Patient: sex F, age 46
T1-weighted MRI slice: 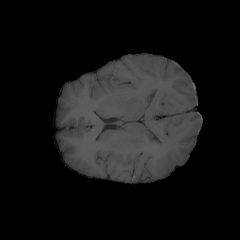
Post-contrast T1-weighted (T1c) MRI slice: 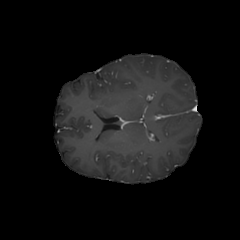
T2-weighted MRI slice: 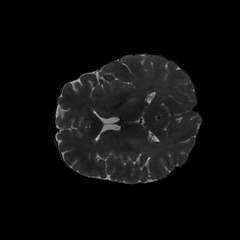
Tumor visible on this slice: no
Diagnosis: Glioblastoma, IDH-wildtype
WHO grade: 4